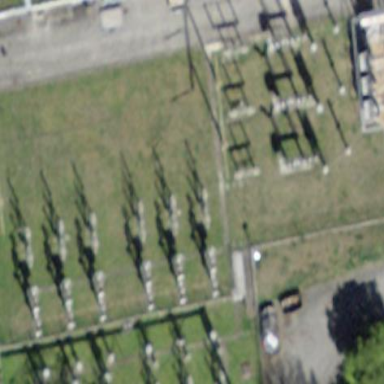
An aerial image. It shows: Industrial area with transmission level power substation. The substation is enclosed by fence.